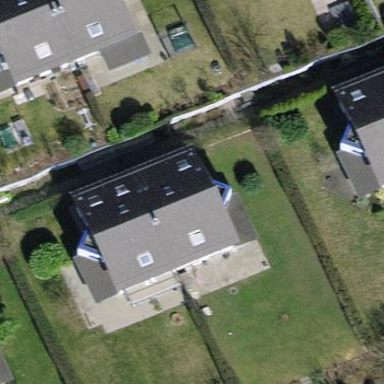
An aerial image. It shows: House with tiled roof.